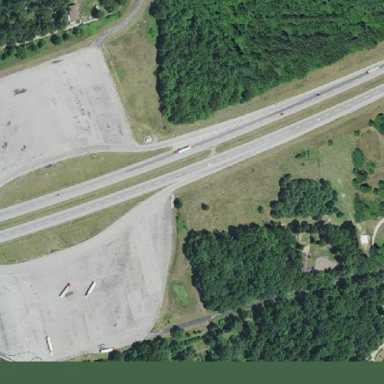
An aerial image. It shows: Rest area along the road.